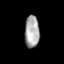
Tissue: prostate
Cell type: Myeloid cells
Senescence score: 0.2737
Nuclear area (px): 464
Mean DAPI intensity: 166.565